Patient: sex M, age 64
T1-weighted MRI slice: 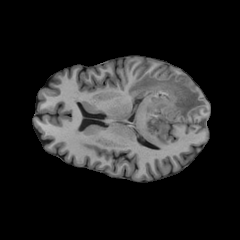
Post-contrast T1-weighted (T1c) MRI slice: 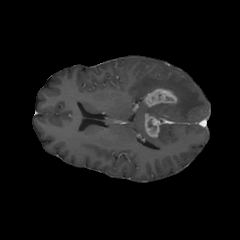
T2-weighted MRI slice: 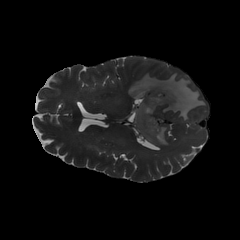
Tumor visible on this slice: yes
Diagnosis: Glioblastoma, IDH-wildtype
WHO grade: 4